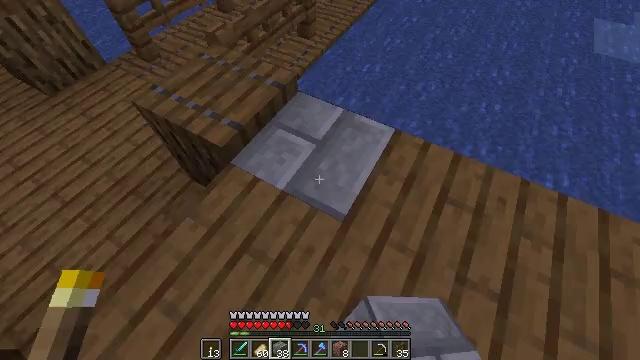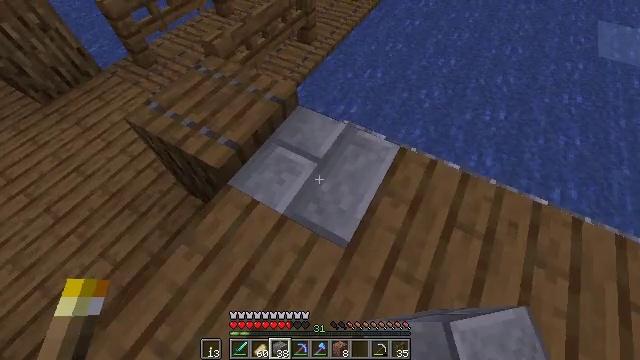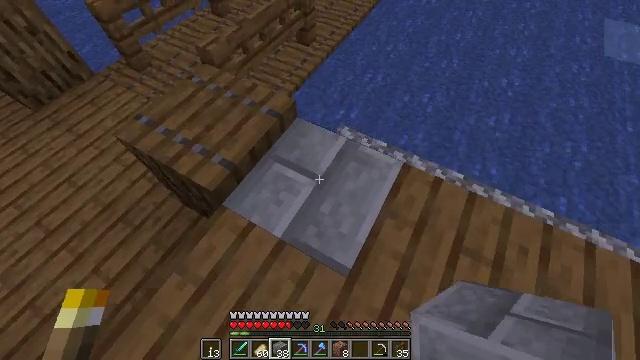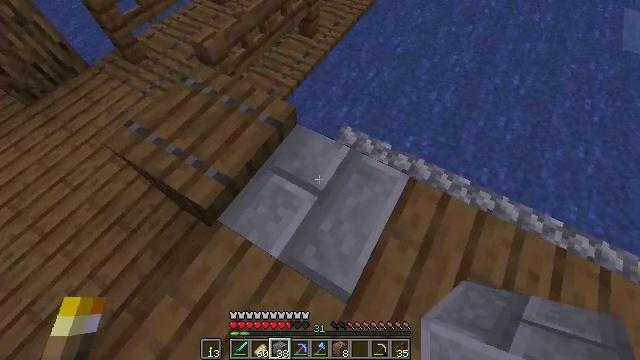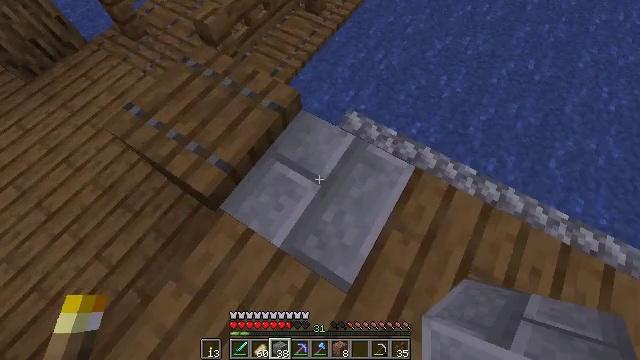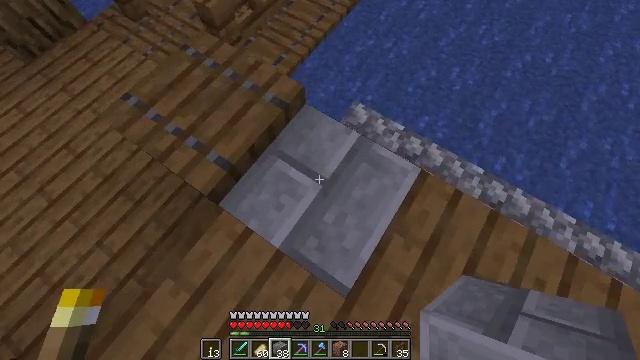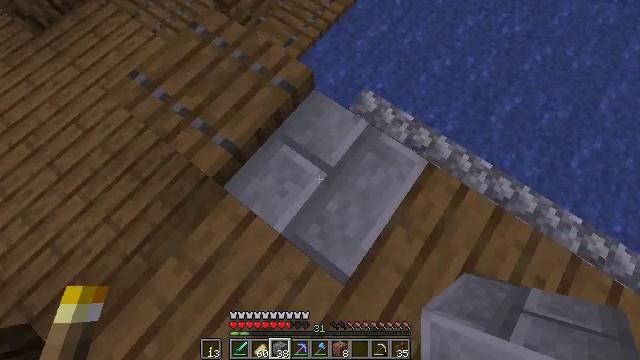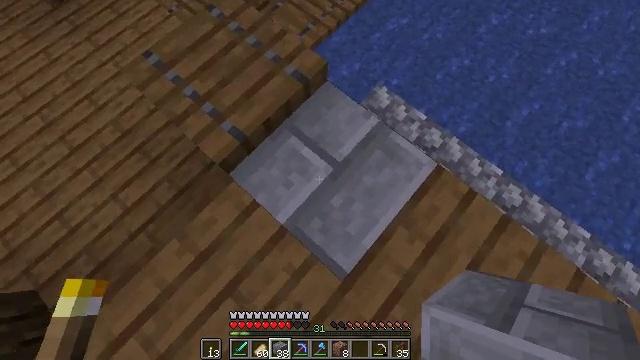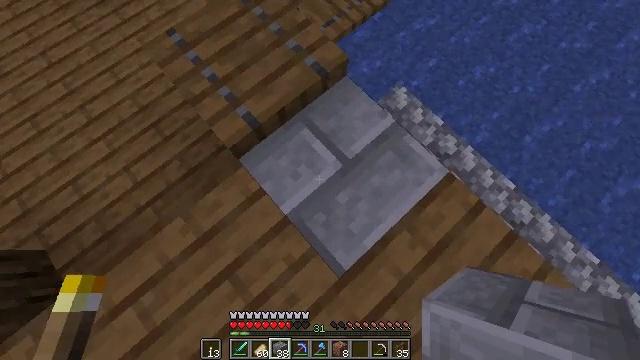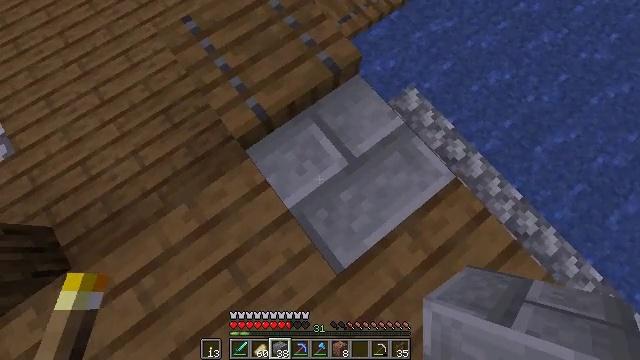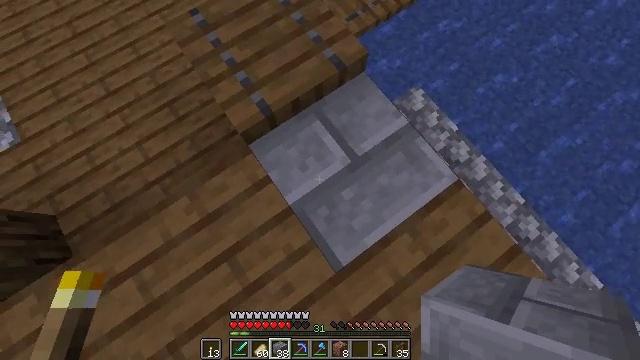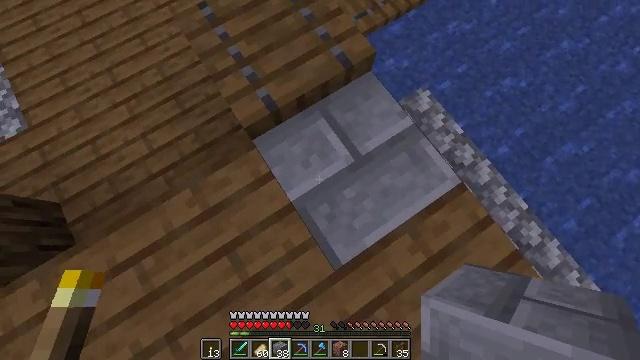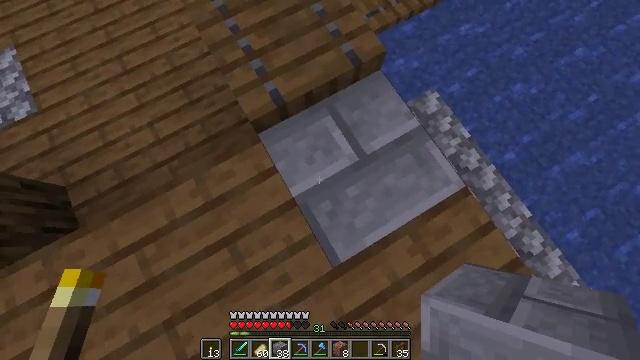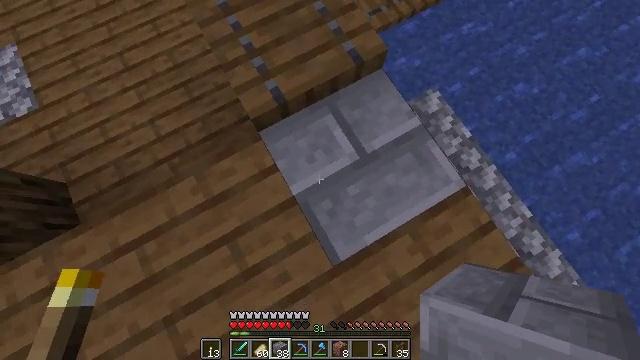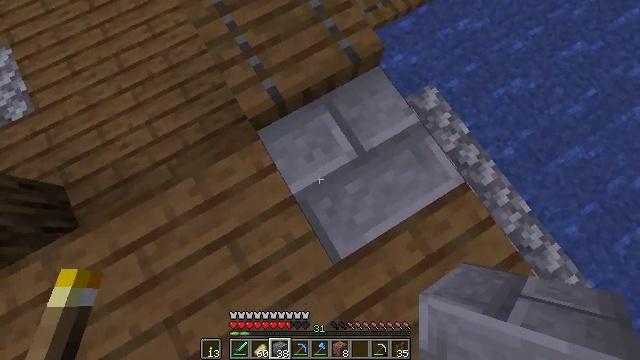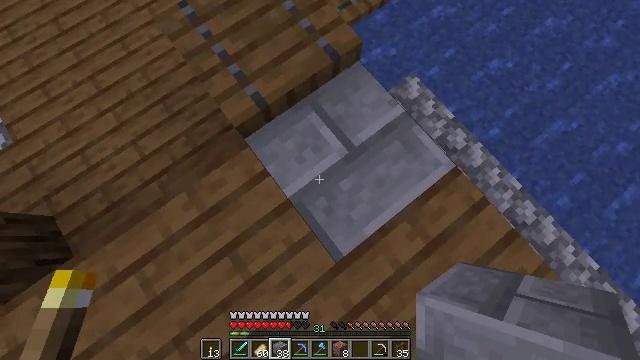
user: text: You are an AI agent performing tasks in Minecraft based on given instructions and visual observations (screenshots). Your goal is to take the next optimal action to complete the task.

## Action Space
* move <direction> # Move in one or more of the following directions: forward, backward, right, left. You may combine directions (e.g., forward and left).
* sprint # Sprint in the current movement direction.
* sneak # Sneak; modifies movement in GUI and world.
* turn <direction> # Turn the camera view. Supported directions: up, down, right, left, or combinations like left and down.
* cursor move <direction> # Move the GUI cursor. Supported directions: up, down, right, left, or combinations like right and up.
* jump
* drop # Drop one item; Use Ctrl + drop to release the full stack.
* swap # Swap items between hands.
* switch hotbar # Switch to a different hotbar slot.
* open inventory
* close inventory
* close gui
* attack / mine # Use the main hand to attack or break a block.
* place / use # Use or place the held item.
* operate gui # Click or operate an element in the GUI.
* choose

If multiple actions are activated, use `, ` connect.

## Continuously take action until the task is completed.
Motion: motion action
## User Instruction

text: Use the crafting table to craft stone brick stairs.
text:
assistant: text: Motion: move forward
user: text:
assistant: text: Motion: move forward
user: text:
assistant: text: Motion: move forward, turn down
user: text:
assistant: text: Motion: turn left and down
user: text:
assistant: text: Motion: turn left and down
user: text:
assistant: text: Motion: turn left and down
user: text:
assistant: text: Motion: turn left and down
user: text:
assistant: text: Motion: turn left and down
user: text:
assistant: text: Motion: turn left
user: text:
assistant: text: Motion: turn left
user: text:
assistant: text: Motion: turn left
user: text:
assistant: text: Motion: turn left
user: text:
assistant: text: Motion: no_op
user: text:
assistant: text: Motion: turn right
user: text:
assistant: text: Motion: turn right
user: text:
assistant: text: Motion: turn right
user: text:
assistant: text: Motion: no_op
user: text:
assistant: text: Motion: turn right
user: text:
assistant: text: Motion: turn up
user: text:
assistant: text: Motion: turn left and up
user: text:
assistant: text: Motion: turn left
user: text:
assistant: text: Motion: turn left and up
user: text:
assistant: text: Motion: turn left and up
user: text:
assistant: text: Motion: move forward, turn left and up
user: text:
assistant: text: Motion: move forward, turn left and up
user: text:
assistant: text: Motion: move forward, turn left and up
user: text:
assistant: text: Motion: move forward, turn up
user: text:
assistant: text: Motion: move forward, turn right and up
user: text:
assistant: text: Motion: move forward, sprint, turn right and up
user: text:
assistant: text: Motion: move forward, sprint, turn right